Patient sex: M
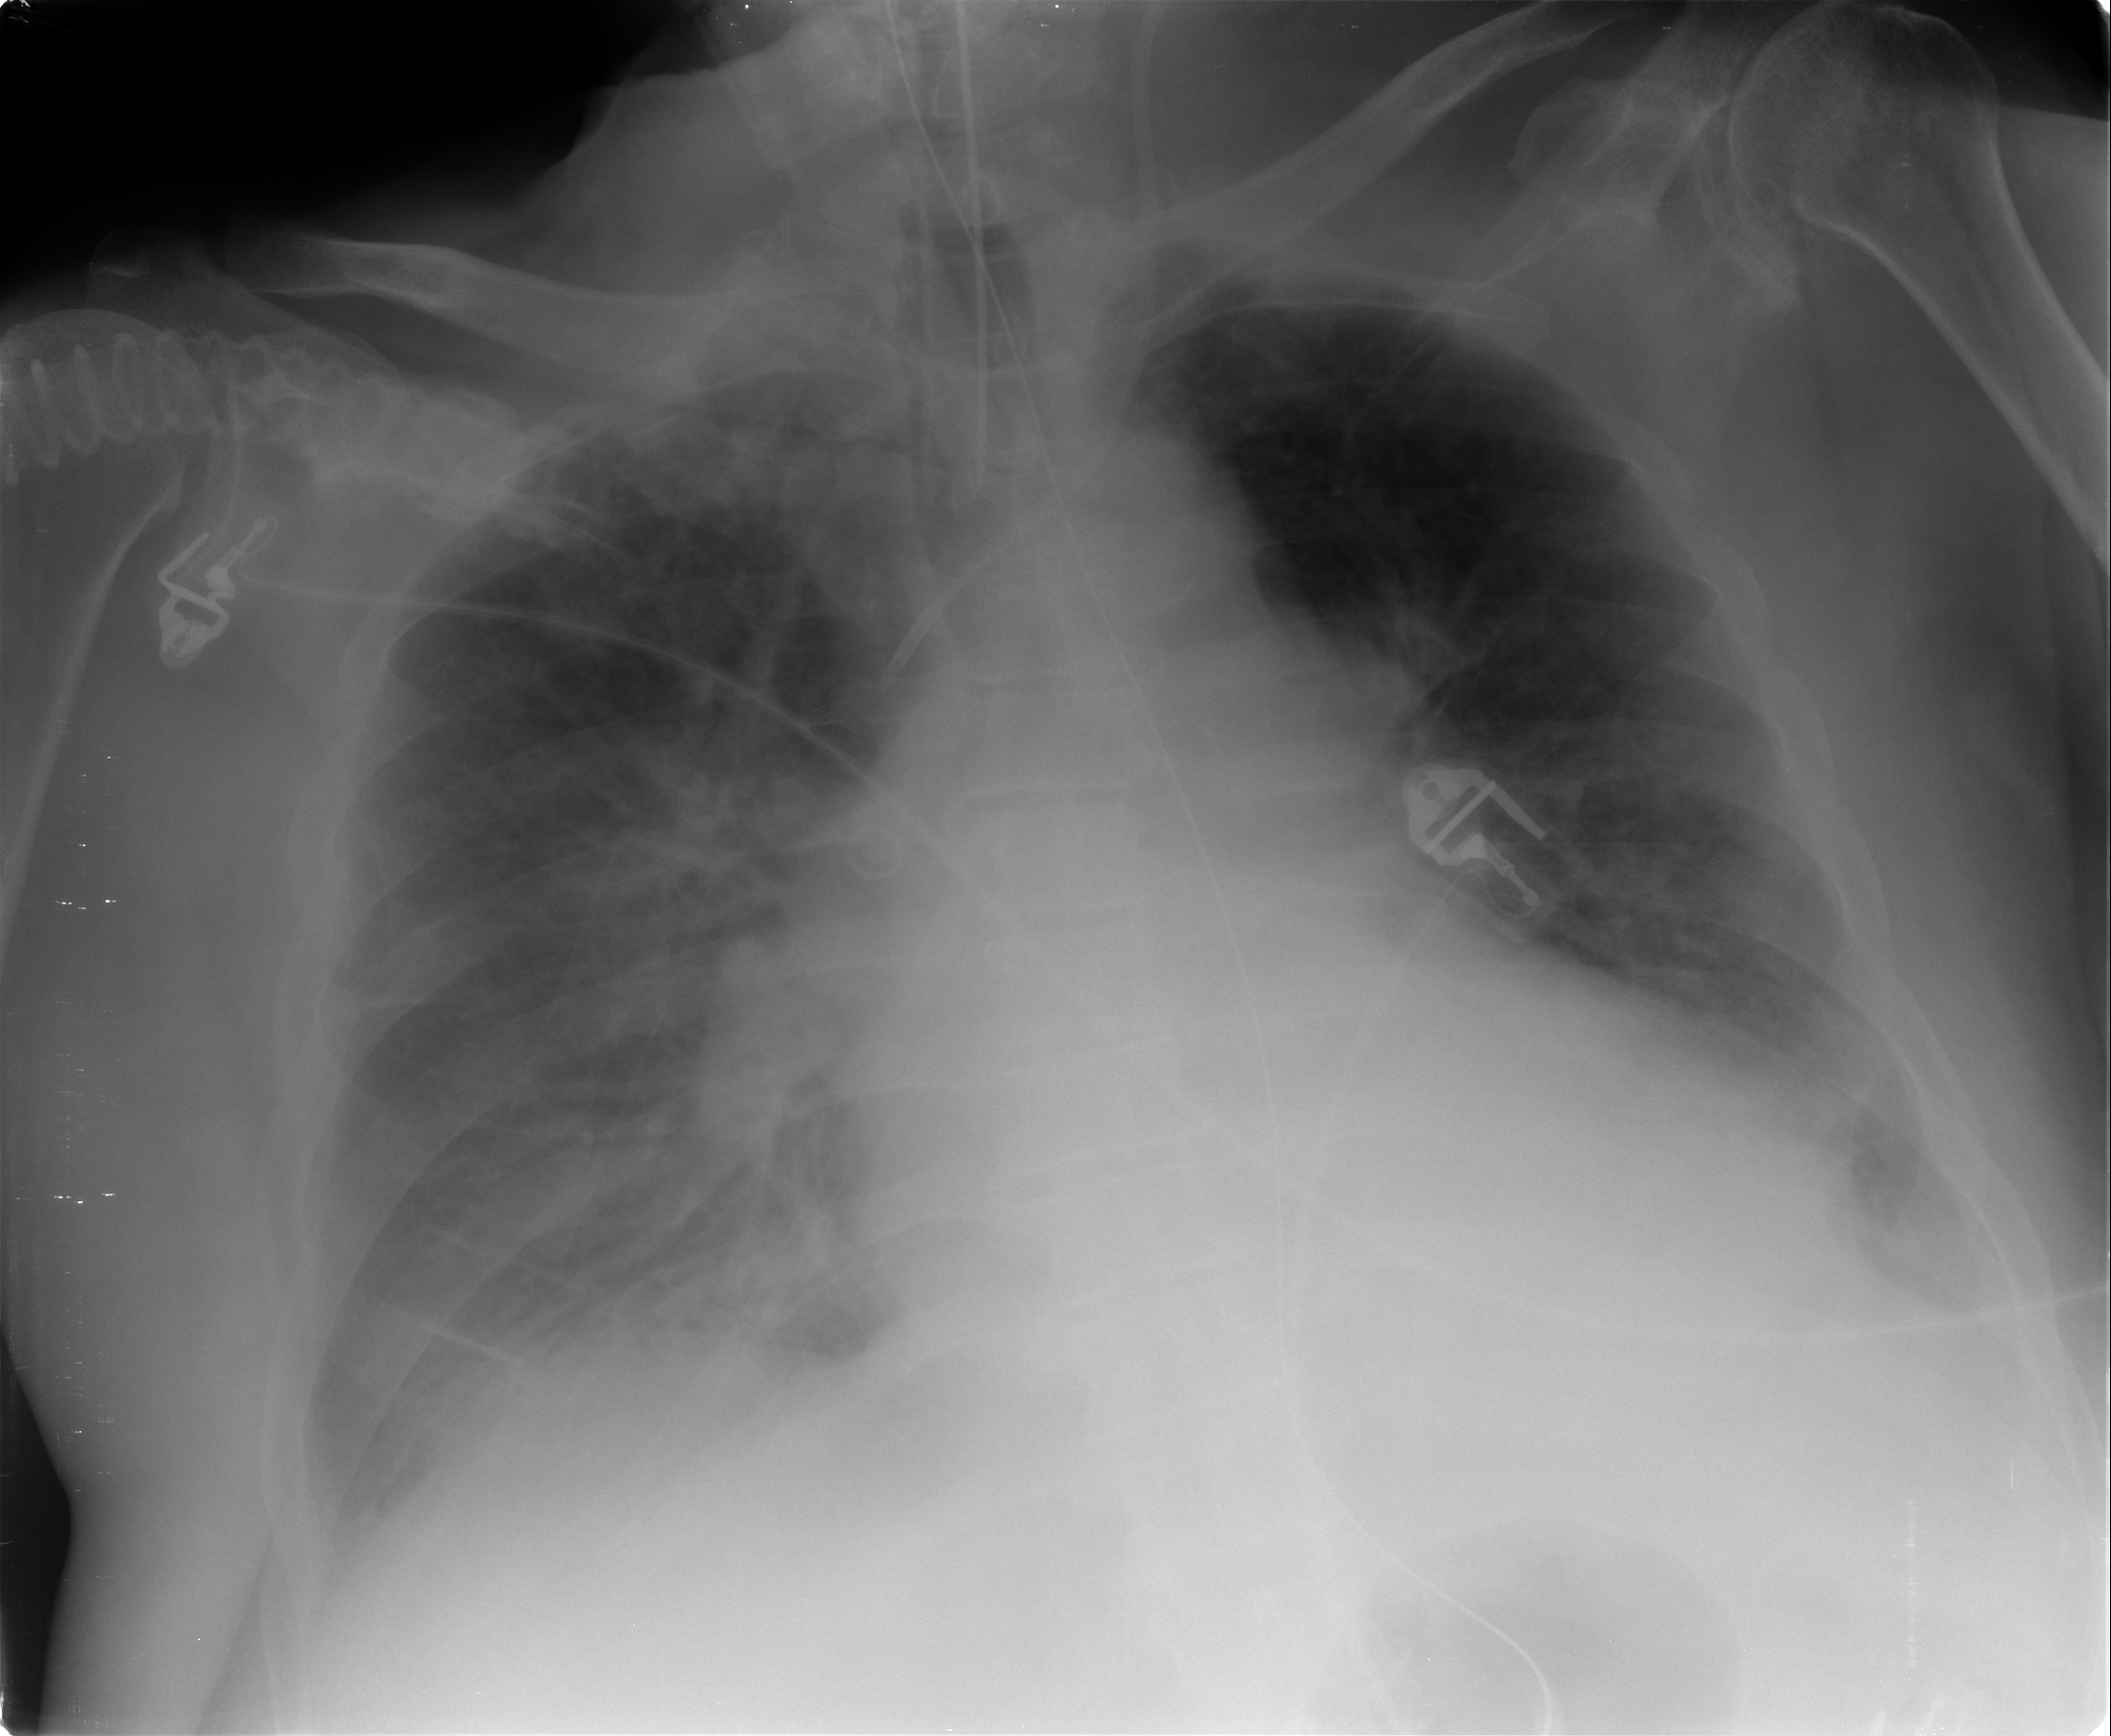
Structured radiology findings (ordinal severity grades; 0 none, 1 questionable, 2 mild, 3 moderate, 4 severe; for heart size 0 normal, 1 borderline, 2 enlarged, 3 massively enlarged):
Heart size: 2
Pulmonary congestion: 3
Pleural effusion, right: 2
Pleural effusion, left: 2
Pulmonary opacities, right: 2
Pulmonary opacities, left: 0
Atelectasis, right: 3
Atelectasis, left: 3